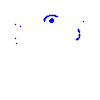
Particle: pion